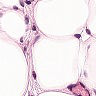
Metastatic tissue present: yes